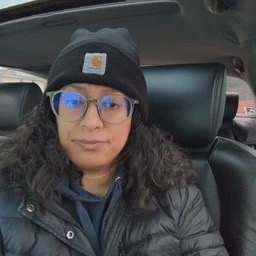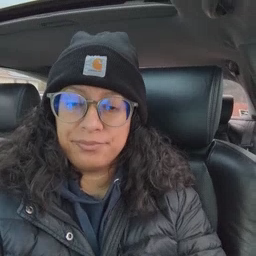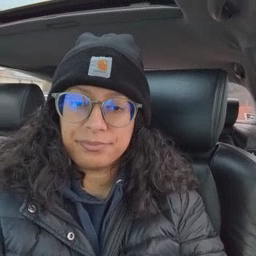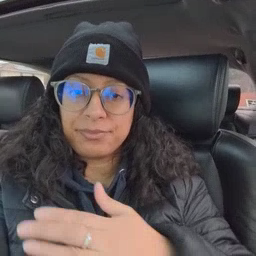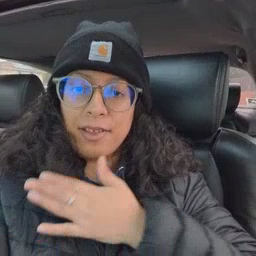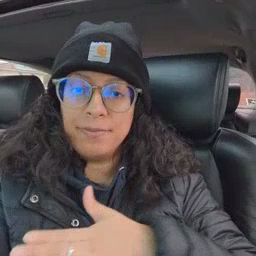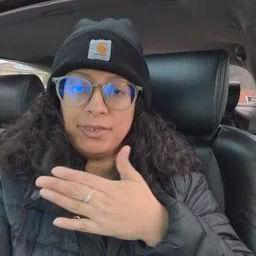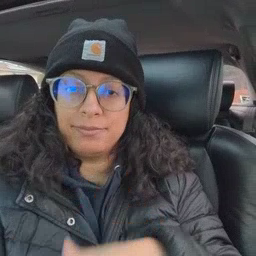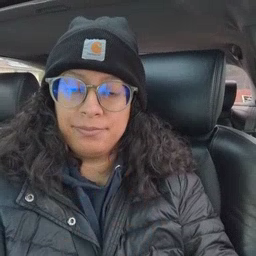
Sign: happy